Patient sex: M
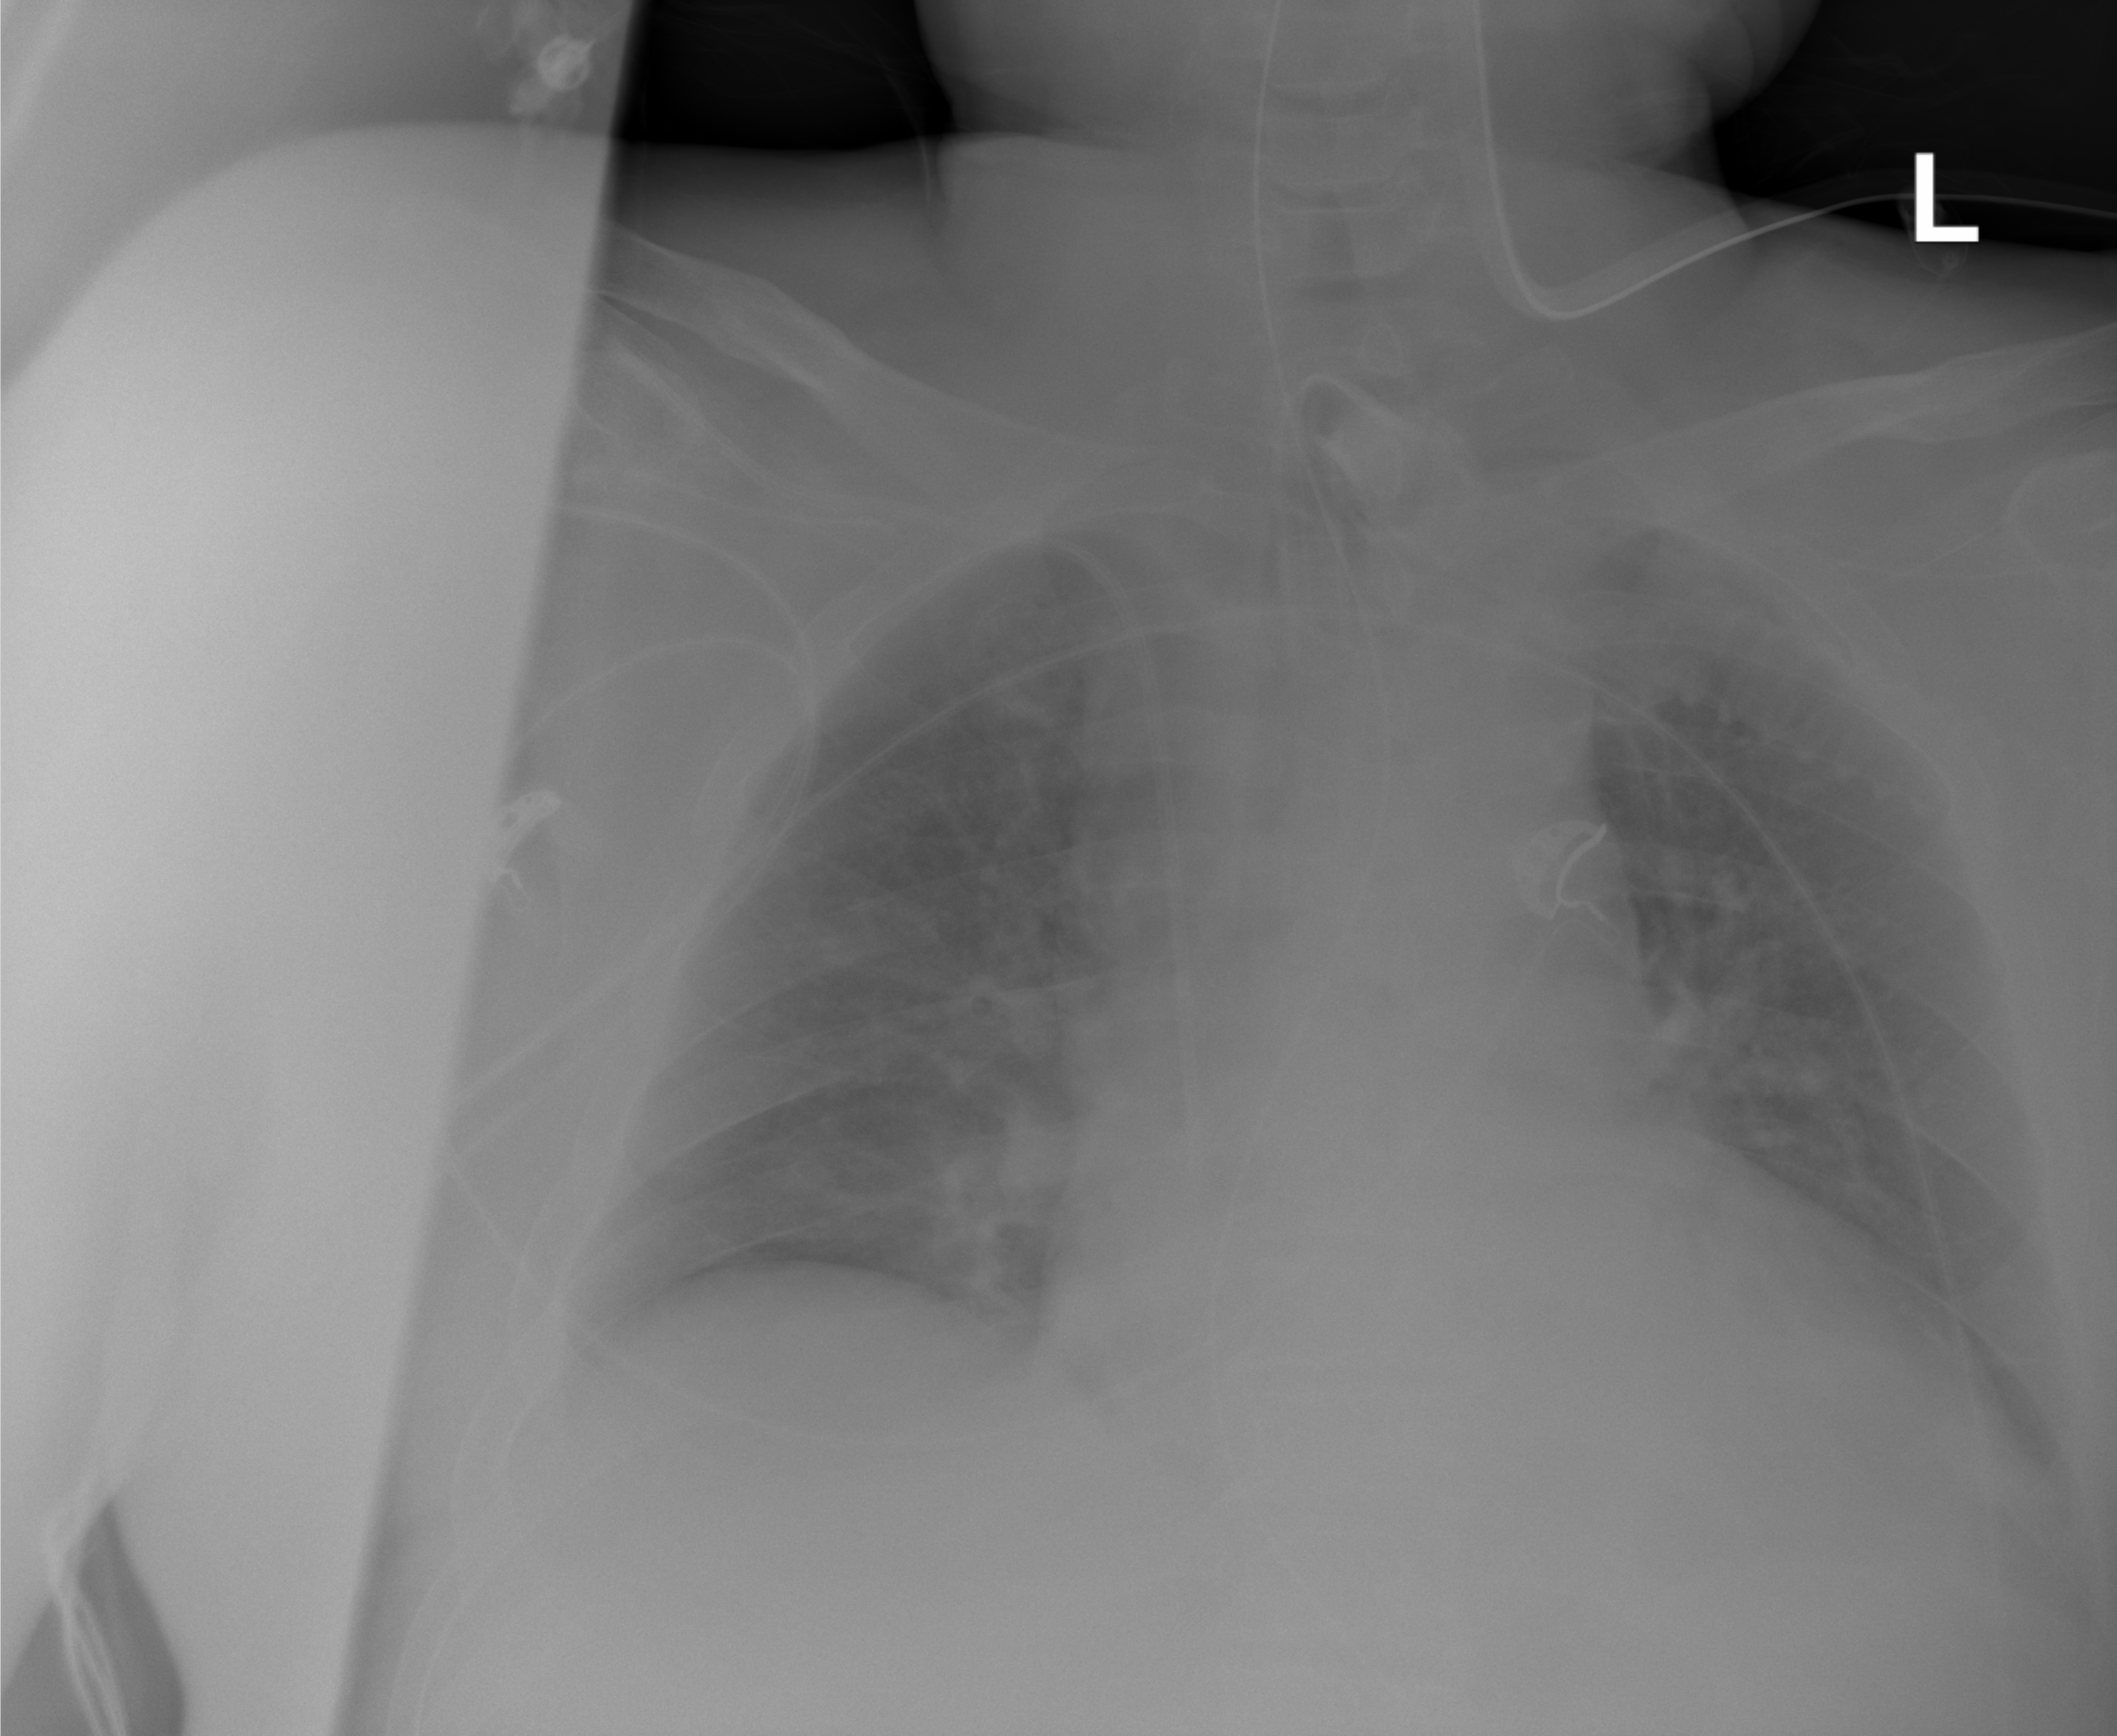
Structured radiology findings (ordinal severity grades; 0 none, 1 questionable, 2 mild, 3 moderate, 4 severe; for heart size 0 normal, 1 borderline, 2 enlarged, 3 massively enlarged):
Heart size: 2
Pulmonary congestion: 2
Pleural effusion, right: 0
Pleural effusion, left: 2
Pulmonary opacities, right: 0
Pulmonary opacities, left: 0
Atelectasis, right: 0
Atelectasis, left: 1